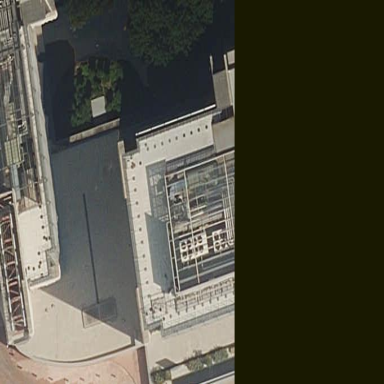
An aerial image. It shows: Office building.